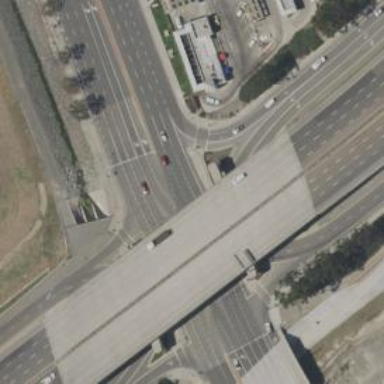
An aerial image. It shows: Primary link road with asphalt surface.